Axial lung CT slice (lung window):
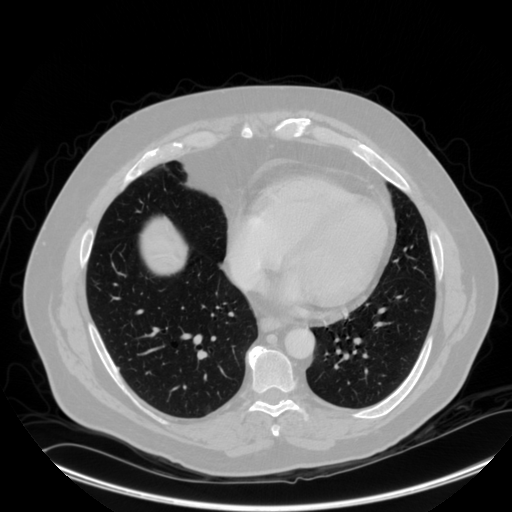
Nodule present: yes
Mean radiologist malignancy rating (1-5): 2